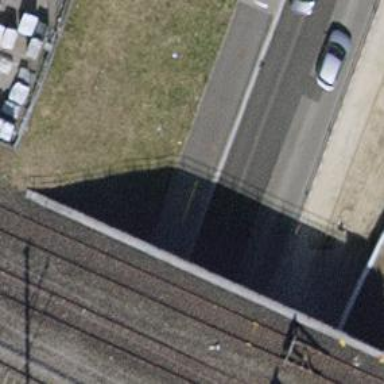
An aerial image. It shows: Tunnel with asphalt surface path and sidewalk. The path includes cycleway with asphalt surface.